При разомкнутых ключах $K_1$ и $K_2$ схема, изображенная на рисункe, потребляет мощность $P_0$. При одном замкнутом ключе $K_1$ потребляется мощность $P_1$, а при $K_2$ — $P_2$.
Какая мощность будет потребляться цепью, если замкнуты оба ключа? Сопротивления резисторов не известны.
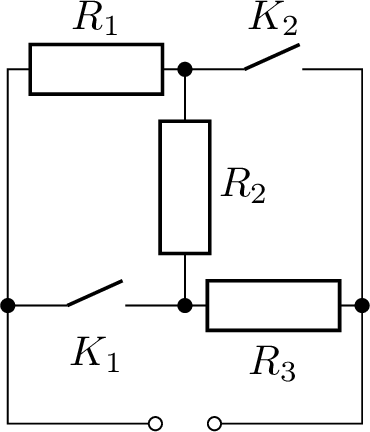
Ответ: $$P=P_1+P_2+\frac{P_0P_1P_2}{P_1P_2-P_0(P_1+P_2)}$$
Темы:
T, Электричество, Расчет цепей, Всероссийские, Электрические цепи, Мощность